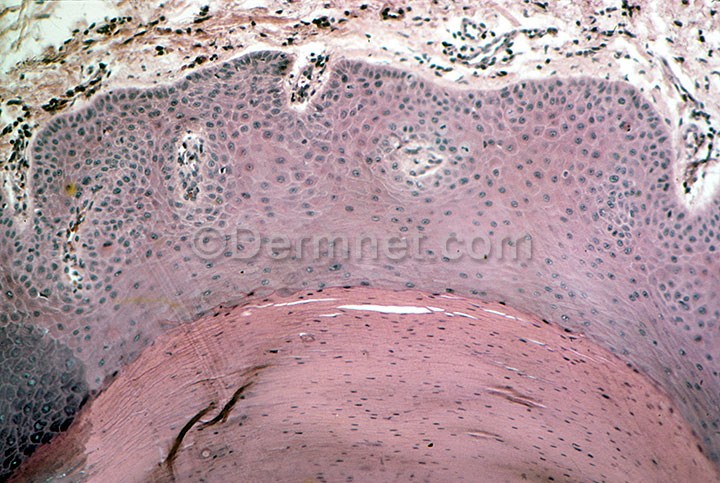
Disease: Actinic Keratosis Basal Cell Carcinoma and other Malignant Lesions